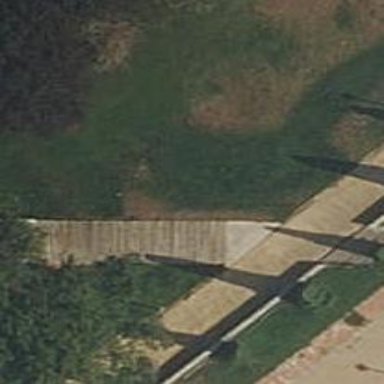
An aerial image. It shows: Footway on bridge.